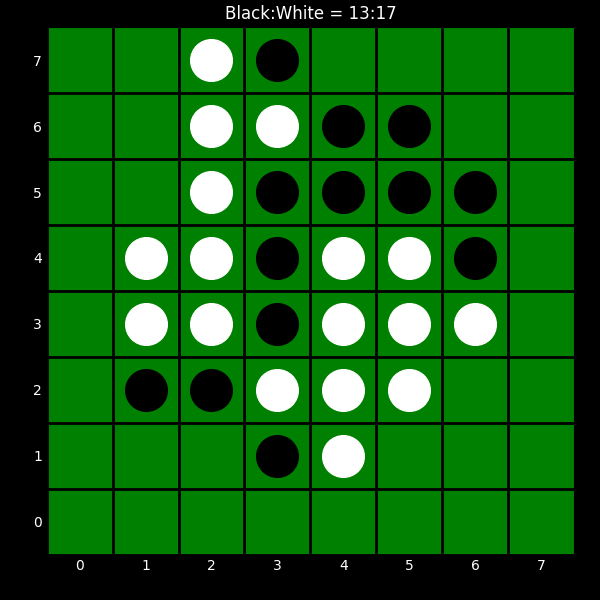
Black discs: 13
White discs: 17